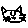
Label: cat